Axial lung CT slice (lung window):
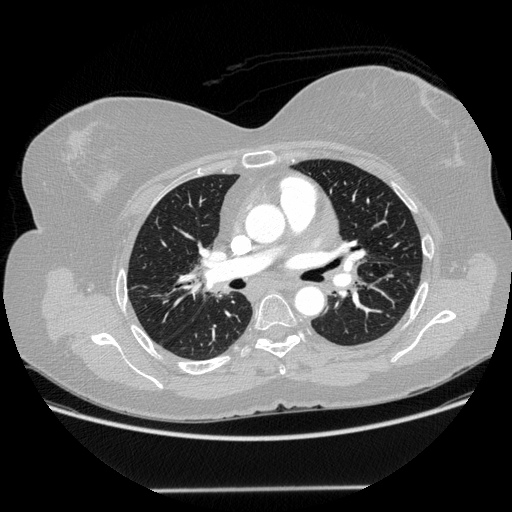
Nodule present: no